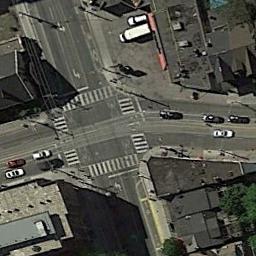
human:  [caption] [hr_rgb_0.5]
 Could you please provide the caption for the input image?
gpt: There are several moving vehicles on the road at the intersection, With many buildings and some trees around the intersection .

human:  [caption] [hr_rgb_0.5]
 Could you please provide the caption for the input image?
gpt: There are many cars at the intersection .

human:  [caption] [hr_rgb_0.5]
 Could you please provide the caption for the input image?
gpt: An intersection with normal traffic is between some buildings .

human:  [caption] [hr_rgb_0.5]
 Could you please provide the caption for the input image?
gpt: There is a white building beside the intersection .

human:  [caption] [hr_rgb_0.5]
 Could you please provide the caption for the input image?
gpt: There are some black buildings beside the intersection .